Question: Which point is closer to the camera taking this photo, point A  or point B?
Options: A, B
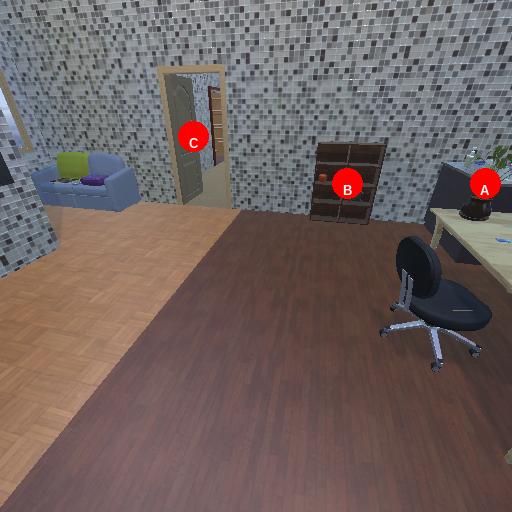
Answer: A